Interaction volume radius: 10 \u00c5
Interaction volume height: 20 \u00c5
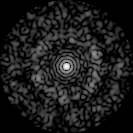
Disorder parameter: 0.8296